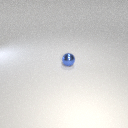
small blue metal sphere